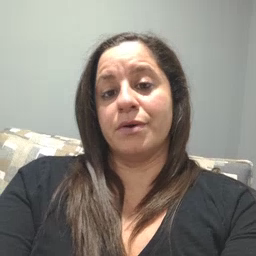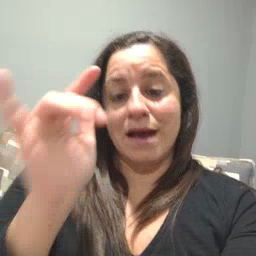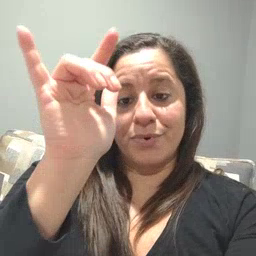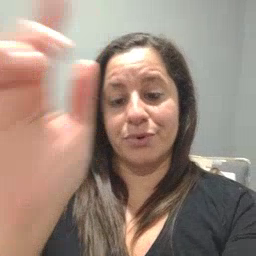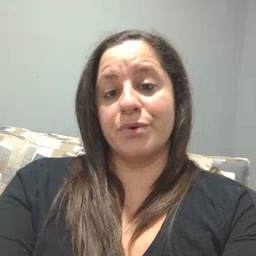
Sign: airplane